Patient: sex M, age 69
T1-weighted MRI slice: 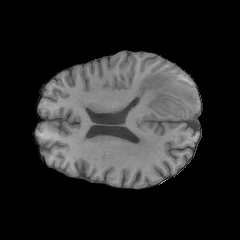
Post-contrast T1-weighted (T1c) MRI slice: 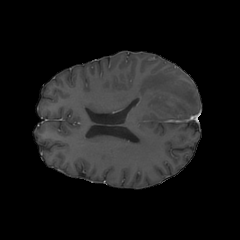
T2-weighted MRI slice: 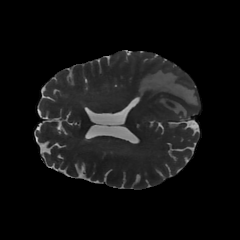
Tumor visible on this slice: yes
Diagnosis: Glioblastoma, IDH-wildtype
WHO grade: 4